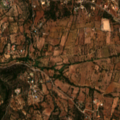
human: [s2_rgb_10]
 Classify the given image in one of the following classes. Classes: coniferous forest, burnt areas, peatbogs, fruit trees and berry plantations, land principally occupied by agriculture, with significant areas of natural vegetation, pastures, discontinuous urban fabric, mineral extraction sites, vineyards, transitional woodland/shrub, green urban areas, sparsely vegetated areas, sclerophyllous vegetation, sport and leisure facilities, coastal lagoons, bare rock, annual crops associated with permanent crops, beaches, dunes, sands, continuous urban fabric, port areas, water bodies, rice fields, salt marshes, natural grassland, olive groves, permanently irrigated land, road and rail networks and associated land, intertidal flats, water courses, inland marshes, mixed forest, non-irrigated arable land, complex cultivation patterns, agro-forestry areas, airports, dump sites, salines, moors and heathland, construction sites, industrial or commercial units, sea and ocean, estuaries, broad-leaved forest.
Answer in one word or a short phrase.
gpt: olive groves, annual crops associated with permanent crops, land principally occupied by agriculture, with significant areas of natural vegetation, sclerophyllous vegetation